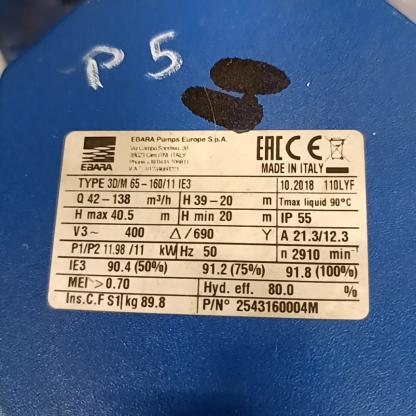
Klasa: tabliczka-znamionowa